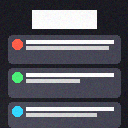
Screen state: on